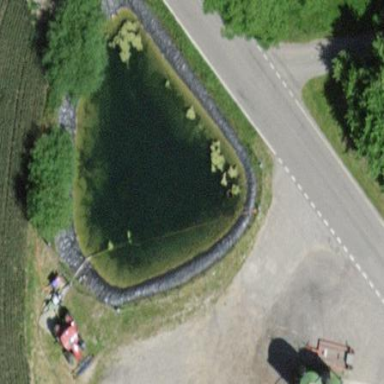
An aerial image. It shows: Serene pond surrounded by nature.